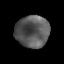
Tissue: prostate
Cell type: Epithelial cells
Senescence score: 0.3282
Nuclear area (px): 1049
Mean DAPI intensity: 88.716